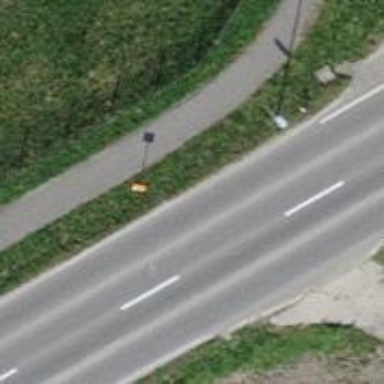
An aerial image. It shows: Pole with roof-covered pipeline marker.